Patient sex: F
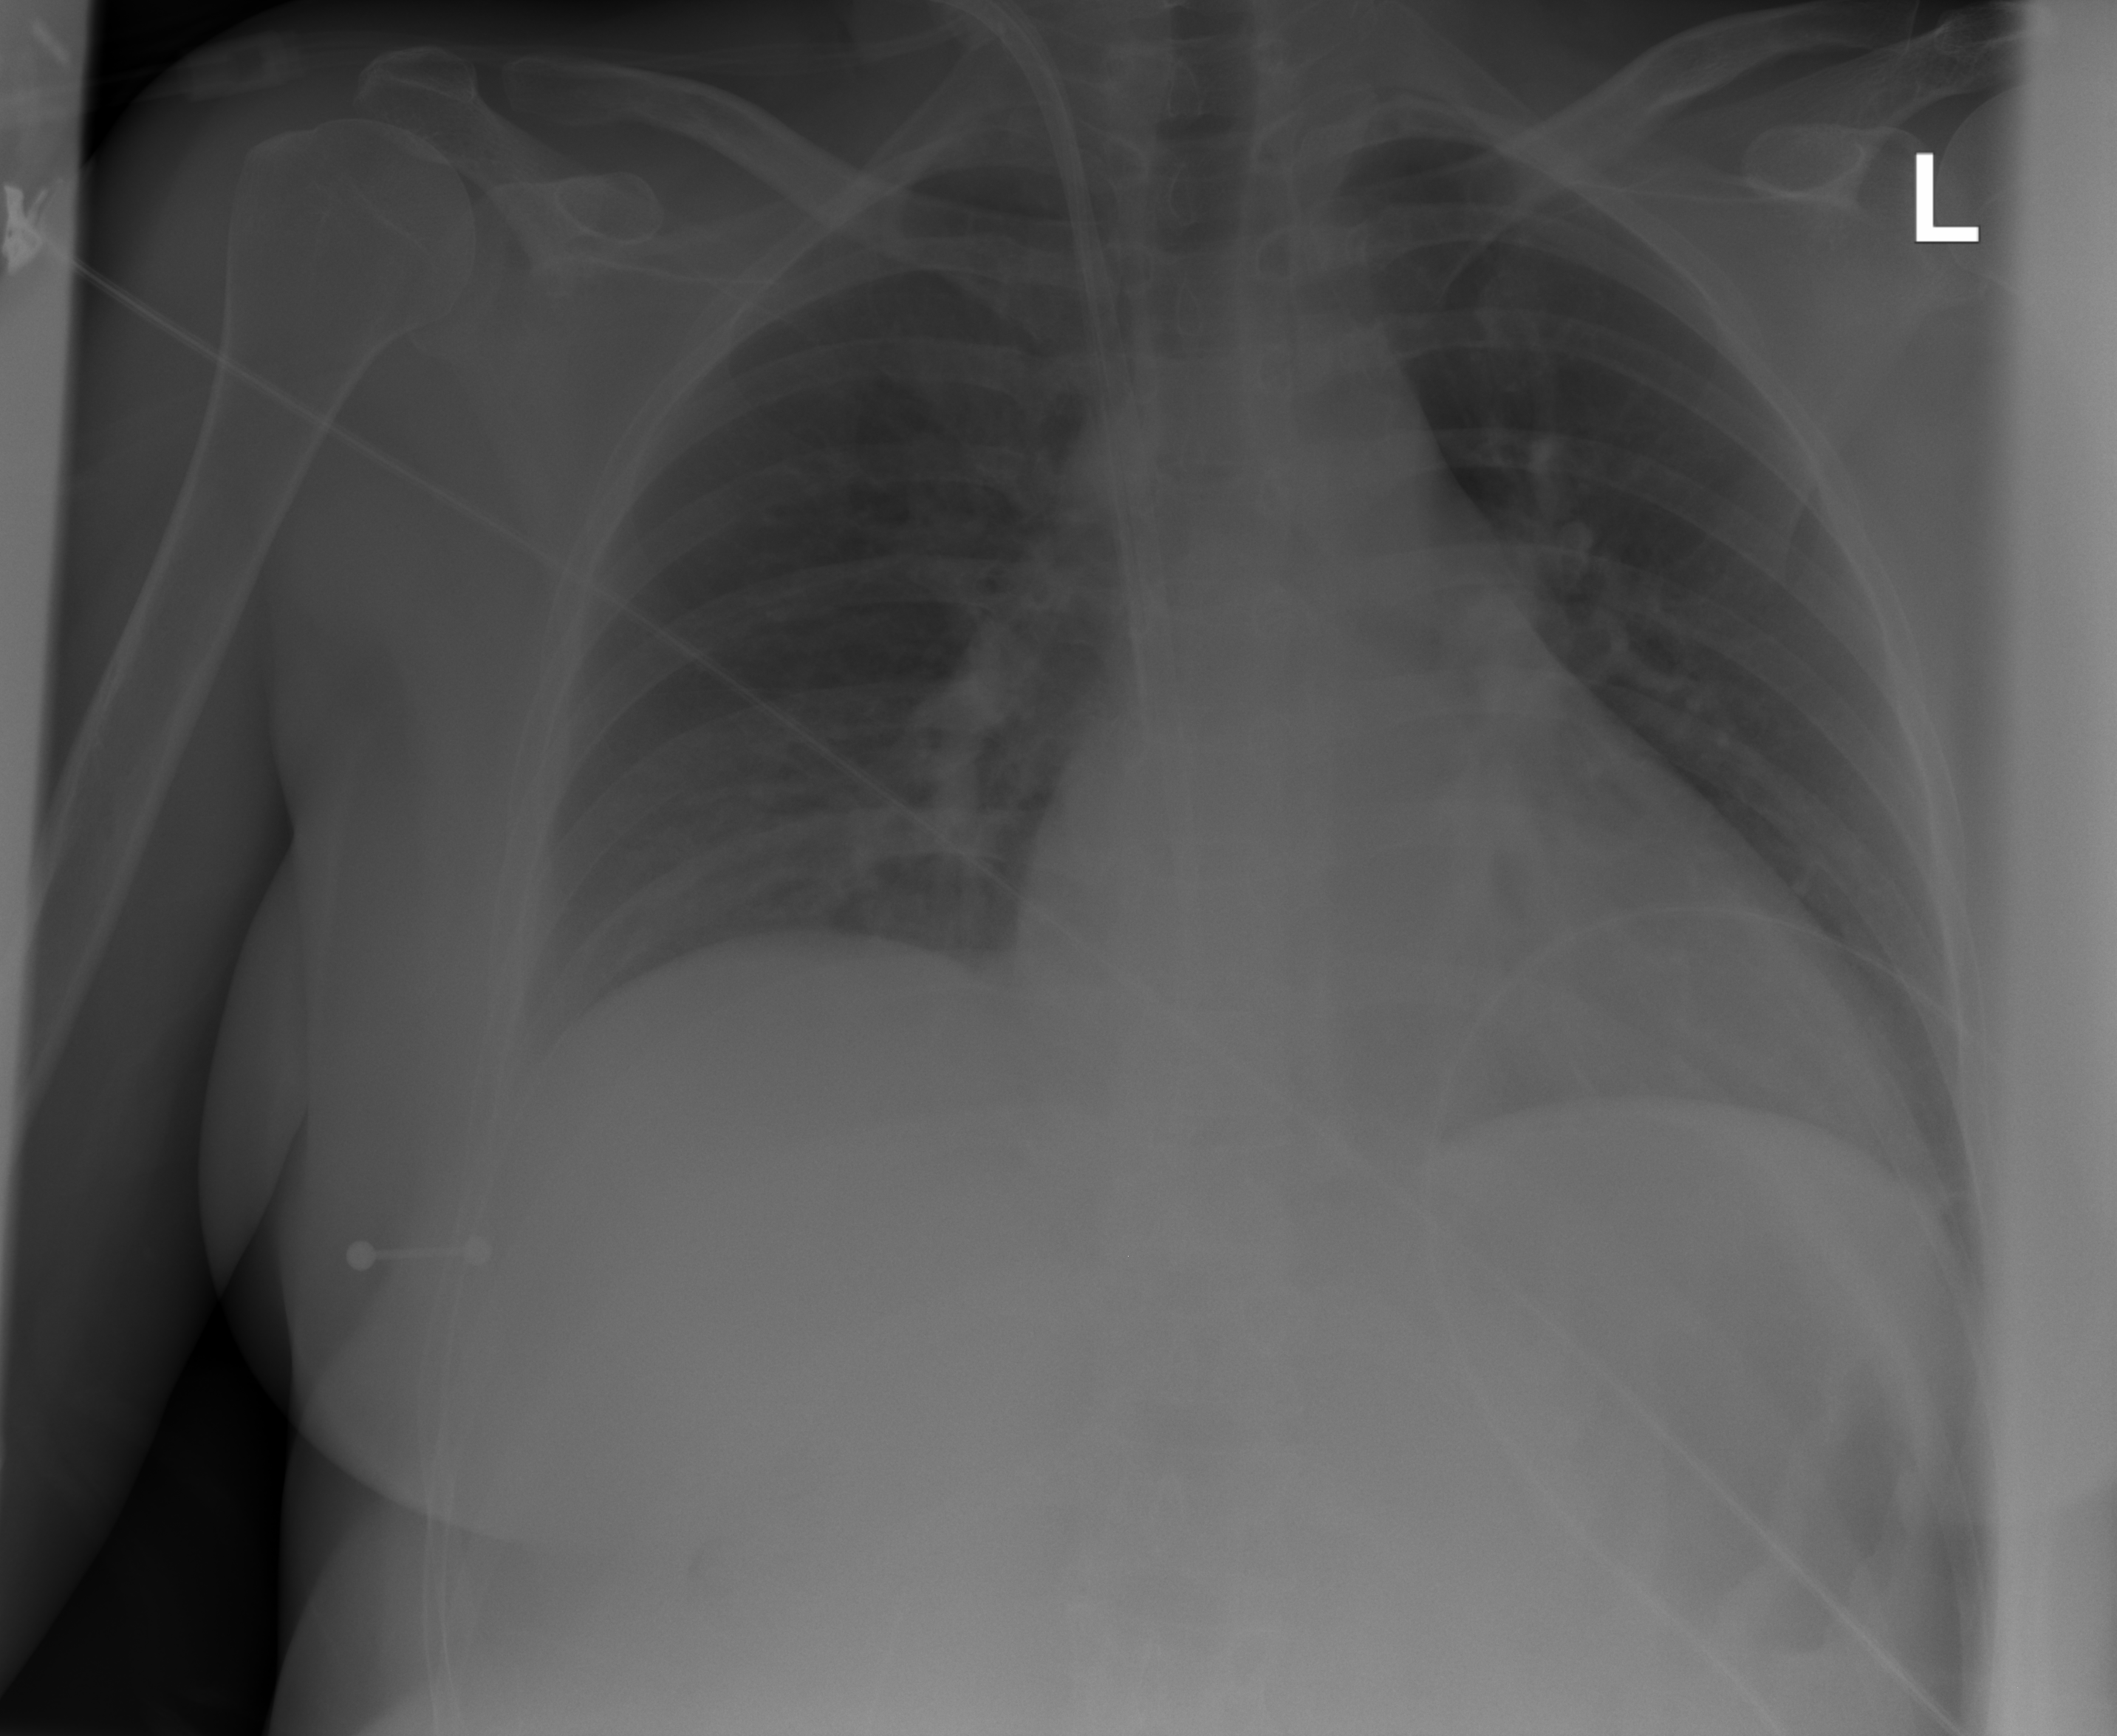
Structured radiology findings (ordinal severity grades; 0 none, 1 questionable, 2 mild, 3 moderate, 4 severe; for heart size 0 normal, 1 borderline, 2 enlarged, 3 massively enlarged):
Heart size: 0
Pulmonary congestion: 0
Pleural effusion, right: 0
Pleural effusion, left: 0
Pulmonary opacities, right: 0
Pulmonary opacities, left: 0
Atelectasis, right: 0
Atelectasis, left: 0